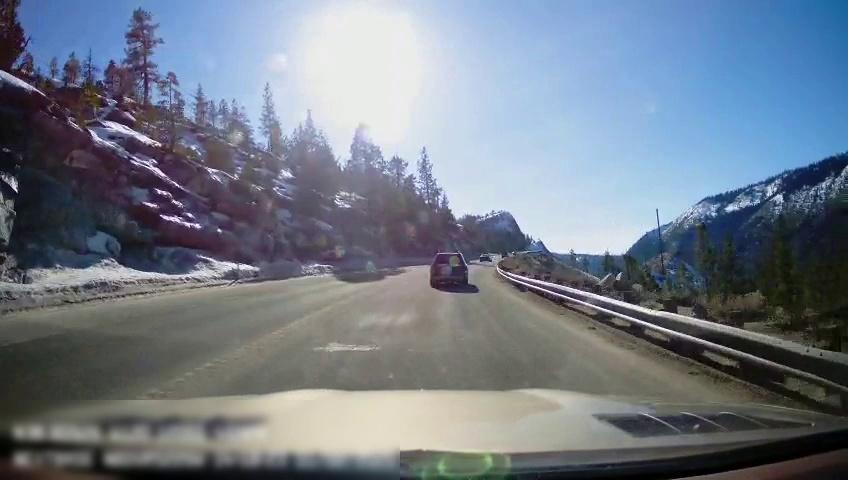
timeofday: Day
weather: Sunny
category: Drivable Space
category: Vehicles | SUV
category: Vehicles | Car